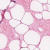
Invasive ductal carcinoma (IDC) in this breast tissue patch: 0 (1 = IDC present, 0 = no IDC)